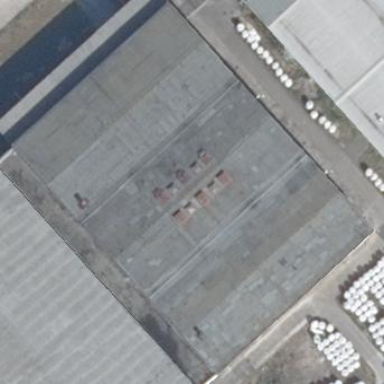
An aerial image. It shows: Building with gabled grey roof.